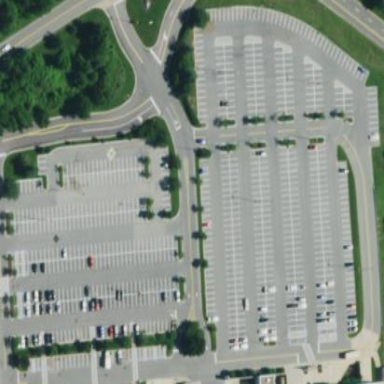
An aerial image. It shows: Parking area with surface.